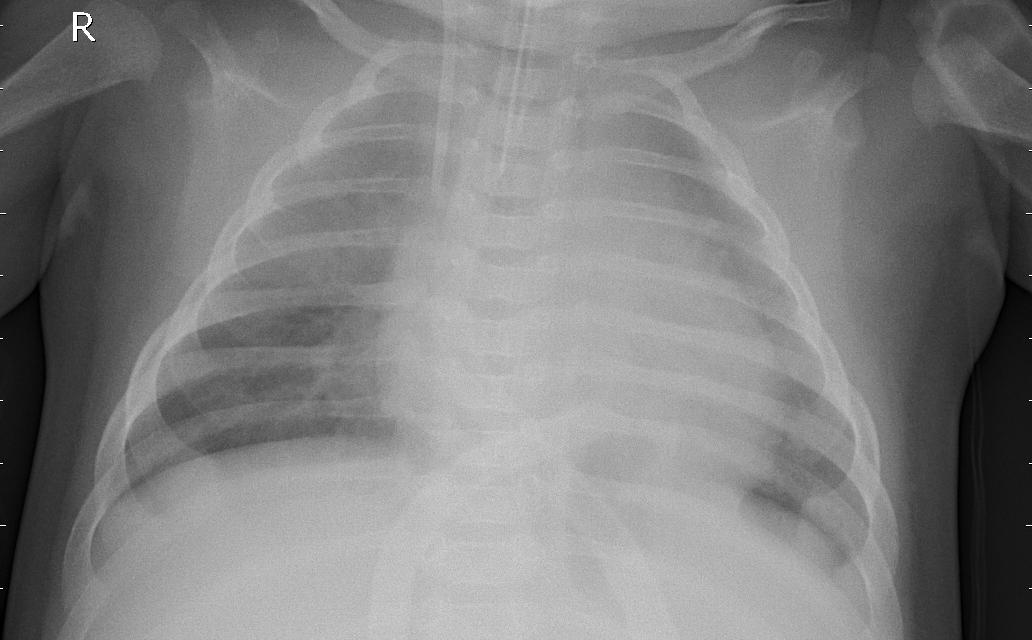
Diagnosis: PNEUMONIA